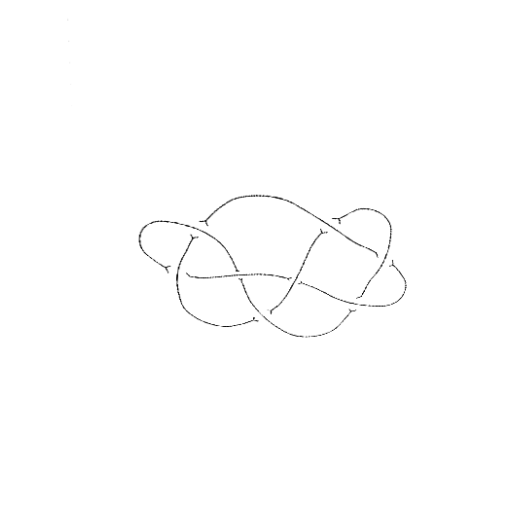
Crossing number: 8